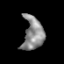
Tissue: prostate
Cell type: T cells
Senescence score: 0.6874
Nuclear area (px): 666
Mean DAPI intensity: 138.523